A scalogram (wavelet time-scale view) of one vibration snapshot from a rotating machine is shown. Based on the visible evidence, which rotor condition applies: normal, misalignment, unbalance, looseness?
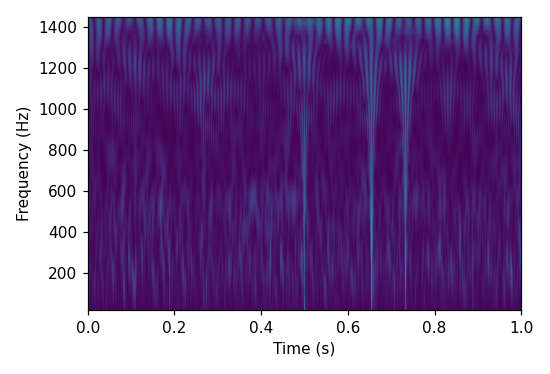
Answer: unbalance